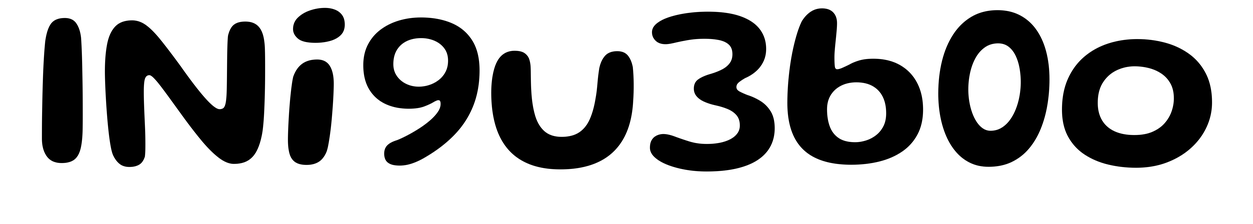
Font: Gluten_Medium